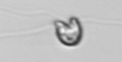
Label: flagellate_morphotype1